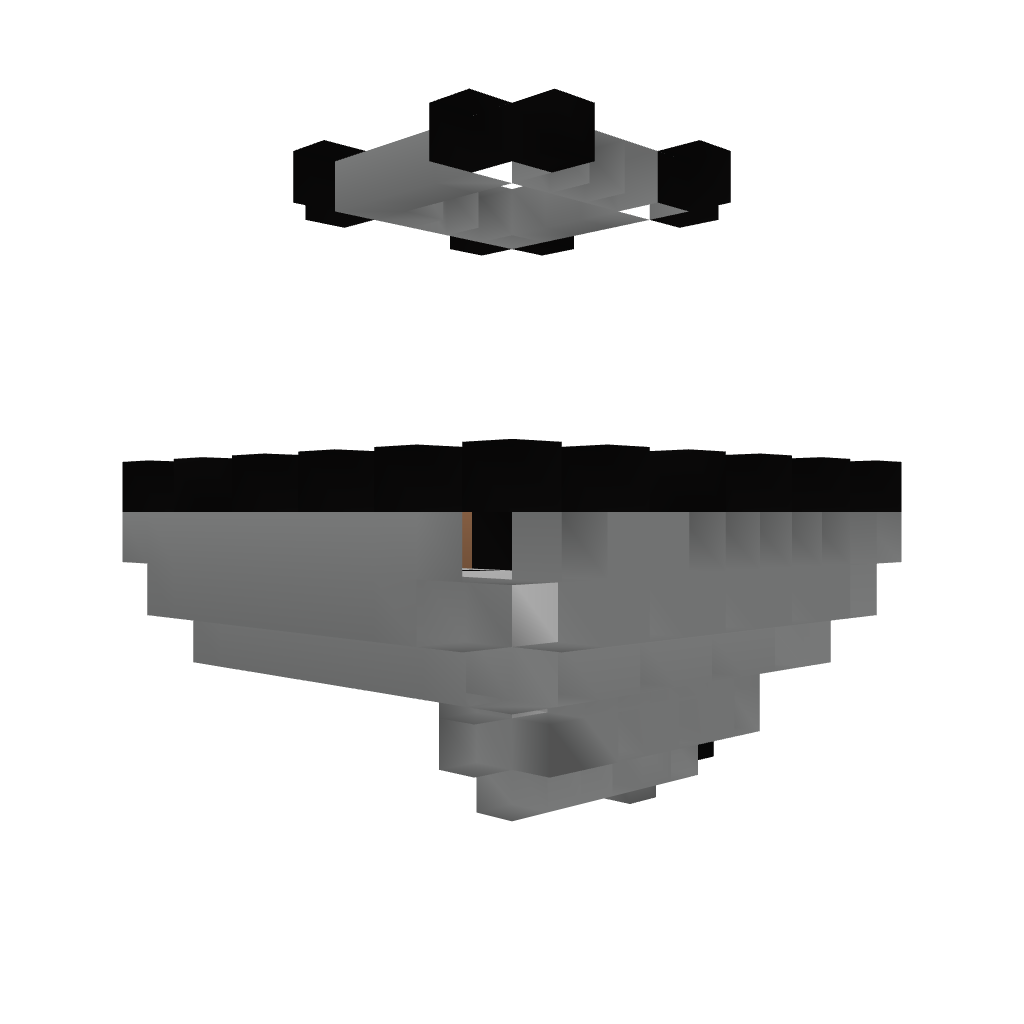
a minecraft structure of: Semi-automatic Simple Tree Farm